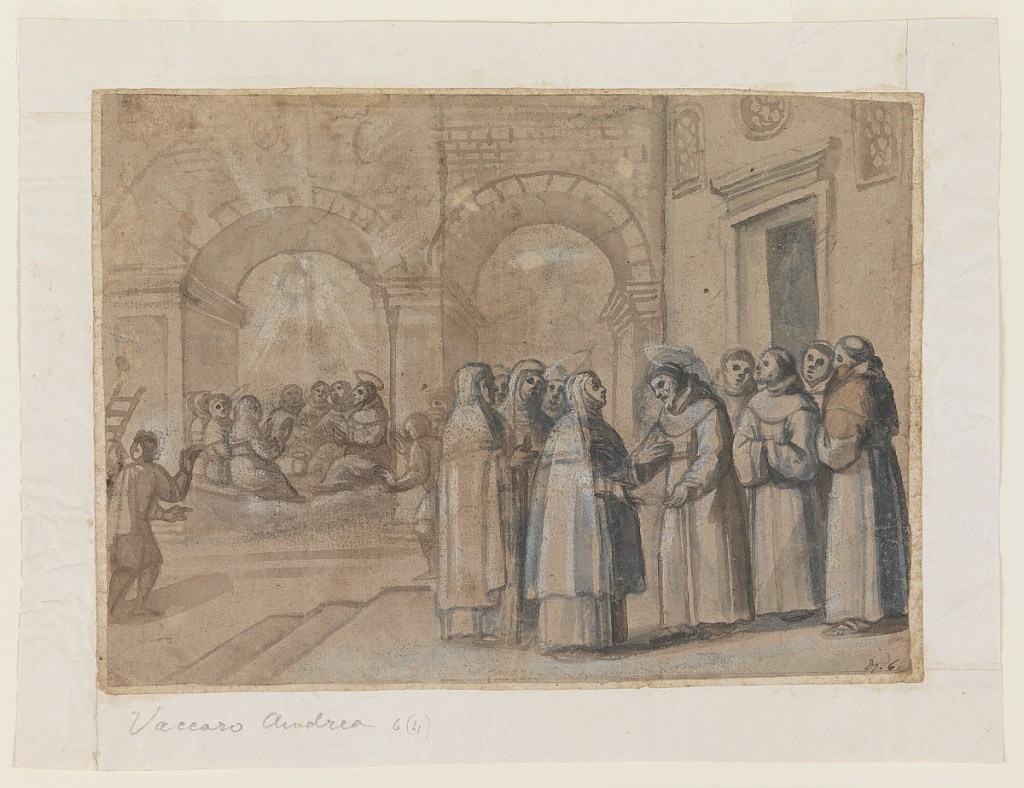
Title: Meeting of Saints Francis and Clara
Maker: Belisario Corenzio, Italian, active 1590–1646
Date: ca. 1630
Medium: Pen and brown ink, brush and gray wash, white gouache on cream laid paper ,lined on secondary support tipped into paper frame
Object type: Drawing
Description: In a great hall, Clara, surrounded by nuns, meets with St. Francis, surrounder by monks.